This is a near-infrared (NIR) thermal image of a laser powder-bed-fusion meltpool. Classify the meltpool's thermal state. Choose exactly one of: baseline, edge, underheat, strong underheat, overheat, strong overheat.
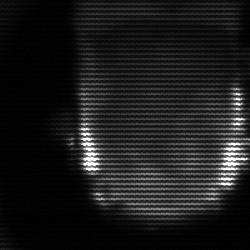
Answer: baseline